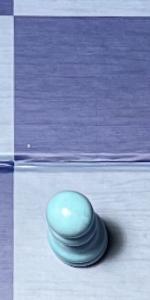
Label: Pawn_White